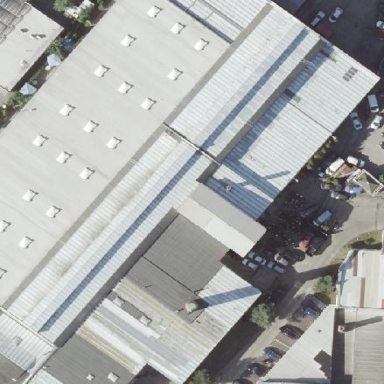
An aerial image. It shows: Industrial building.